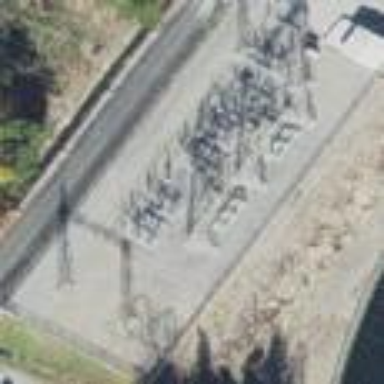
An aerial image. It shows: Generation substation.